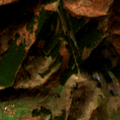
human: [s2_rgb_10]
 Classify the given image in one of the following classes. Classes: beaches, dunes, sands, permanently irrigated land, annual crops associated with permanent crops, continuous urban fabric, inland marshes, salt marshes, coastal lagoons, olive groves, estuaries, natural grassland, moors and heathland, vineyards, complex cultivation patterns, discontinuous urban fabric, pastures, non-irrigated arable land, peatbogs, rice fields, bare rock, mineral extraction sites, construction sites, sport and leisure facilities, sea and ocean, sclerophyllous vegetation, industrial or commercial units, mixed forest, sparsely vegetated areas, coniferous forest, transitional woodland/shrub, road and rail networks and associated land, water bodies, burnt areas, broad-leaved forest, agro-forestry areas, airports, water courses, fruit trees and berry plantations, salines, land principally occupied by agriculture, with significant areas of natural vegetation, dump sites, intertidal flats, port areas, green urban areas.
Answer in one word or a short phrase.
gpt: complex cultivation patterns, land principally occupied by agriculture, with significant areas of natural vegetation, broad-leaved forest, mixed forest, transitional woodland/shrub